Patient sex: F
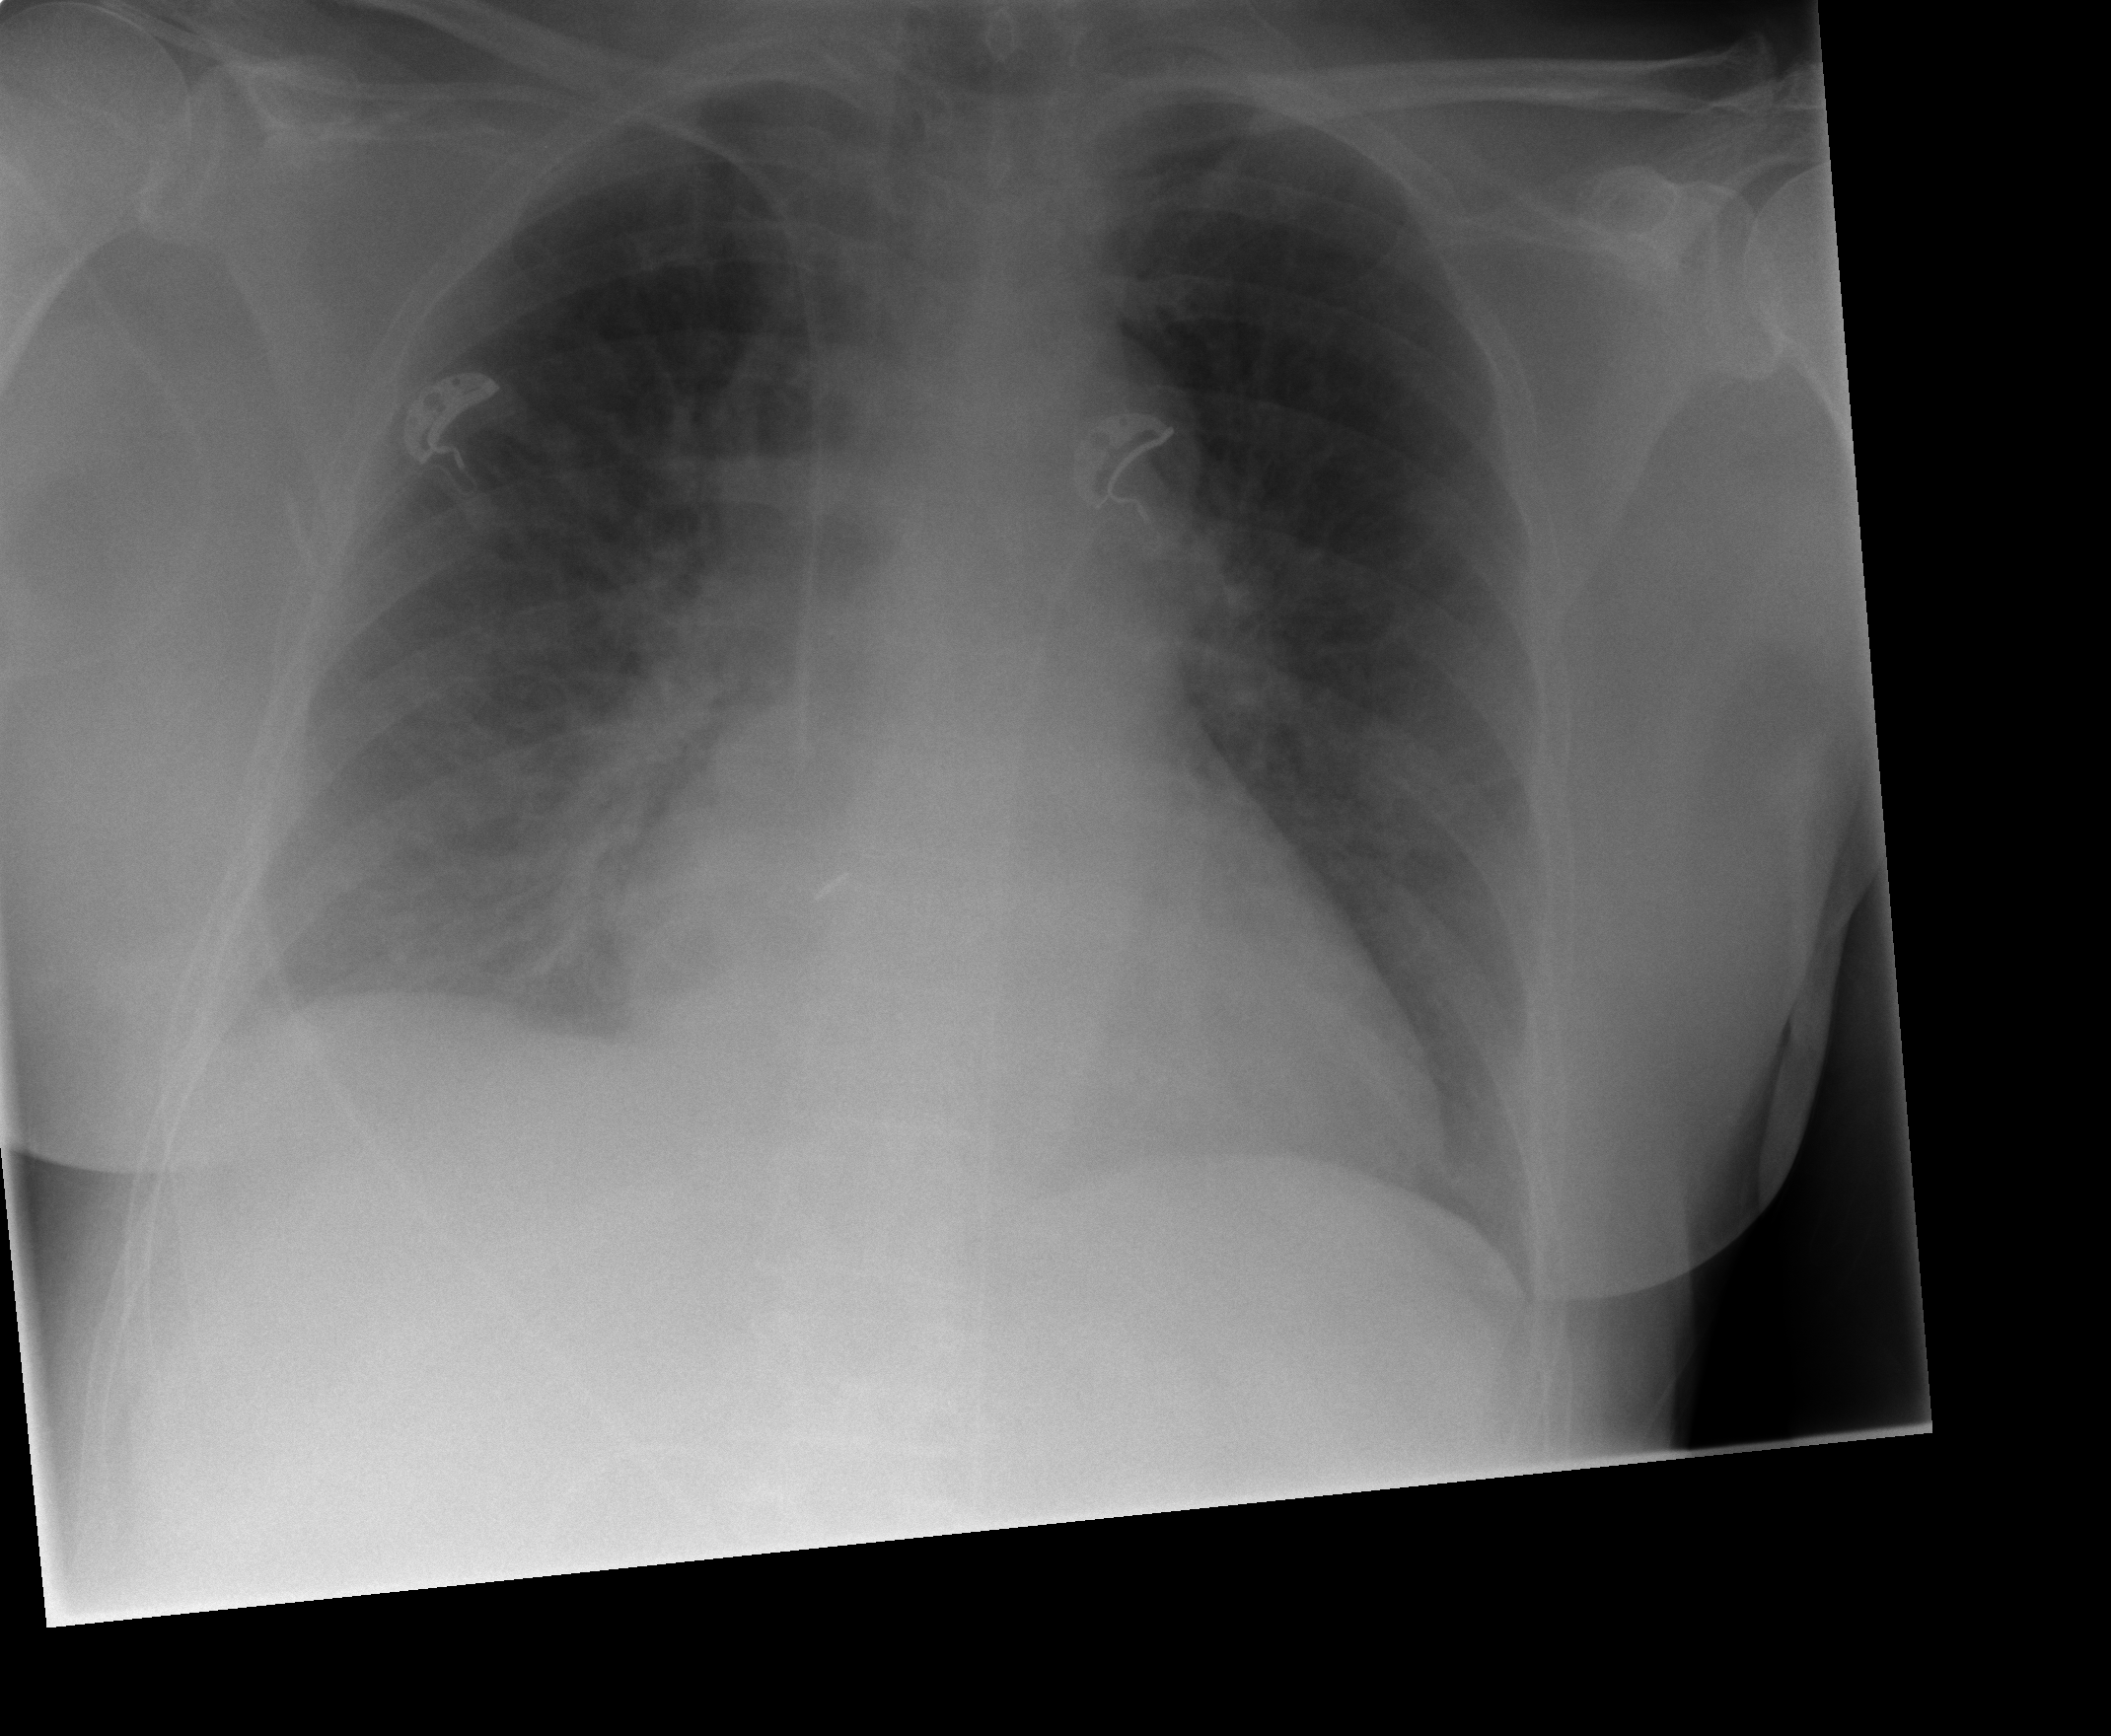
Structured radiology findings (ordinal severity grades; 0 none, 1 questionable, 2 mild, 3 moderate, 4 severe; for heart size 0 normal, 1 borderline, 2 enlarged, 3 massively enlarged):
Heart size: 1
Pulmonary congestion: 2
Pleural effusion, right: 2
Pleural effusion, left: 1
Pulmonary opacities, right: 2
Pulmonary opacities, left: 0
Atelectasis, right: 2
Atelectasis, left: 2